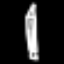
Label: pencil